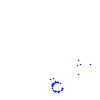
Particle: proton